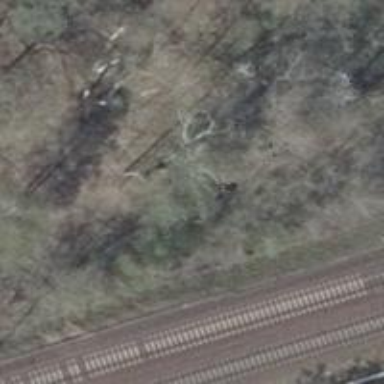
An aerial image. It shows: Track with grade 1 quality.